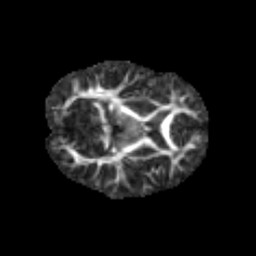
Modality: FA
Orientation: axial
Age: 6
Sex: male
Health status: healthy